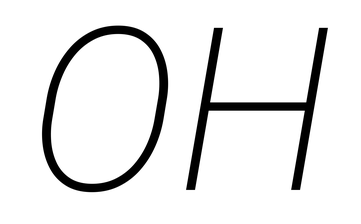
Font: Roboto-Italic_ExtraLight_Italic